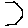
Label: hexagon